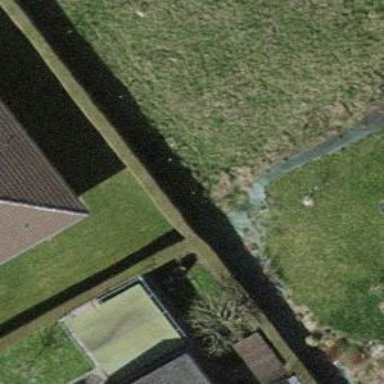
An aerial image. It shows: Hedge acting as barrier.